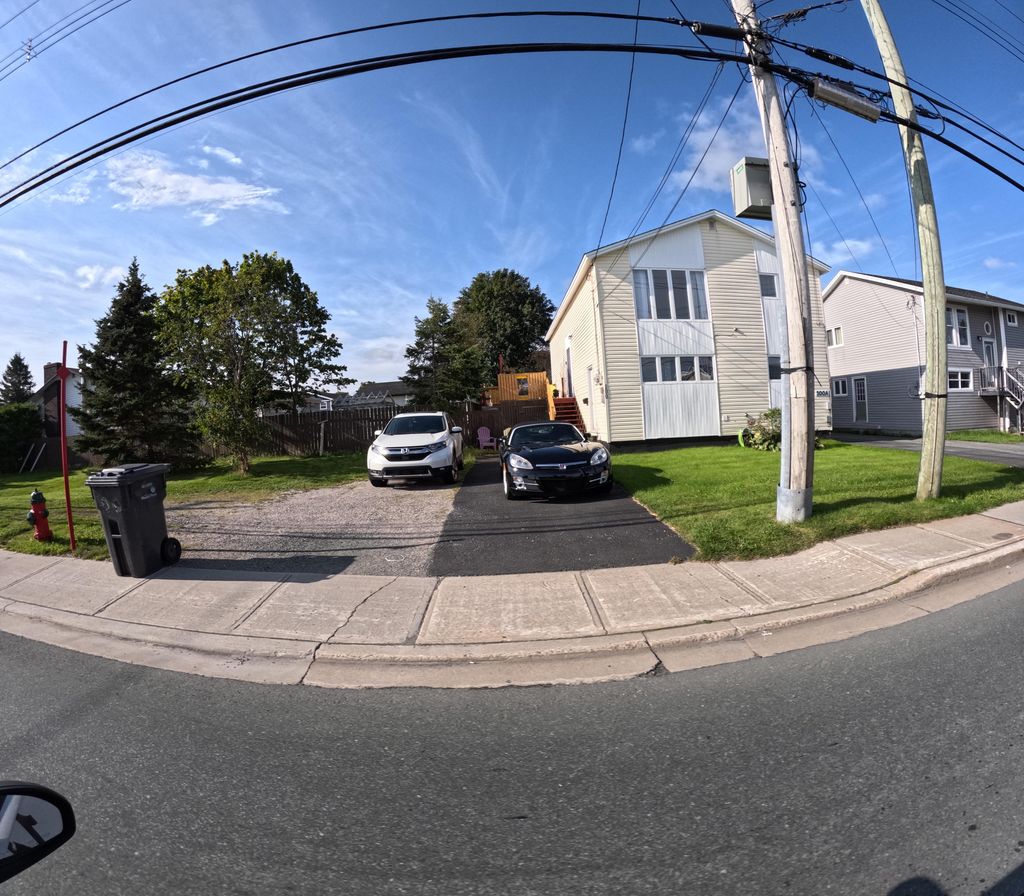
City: st_johns